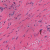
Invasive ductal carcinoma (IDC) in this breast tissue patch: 0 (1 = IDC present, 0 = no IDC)